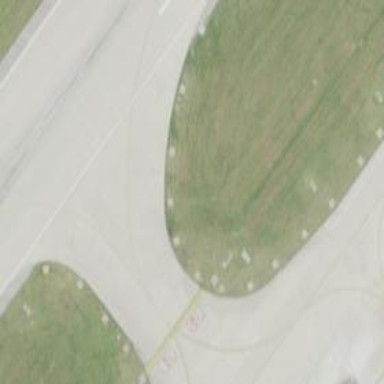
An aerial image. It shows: View of taxiway at the airport.